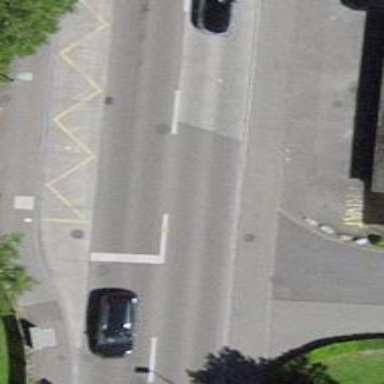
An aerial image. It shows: Bus stop with designated stop position for public transport.